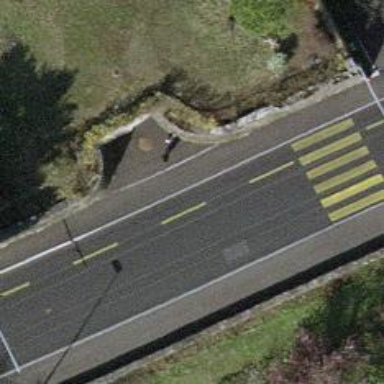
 there is track for cyclists next to the sidewalk."